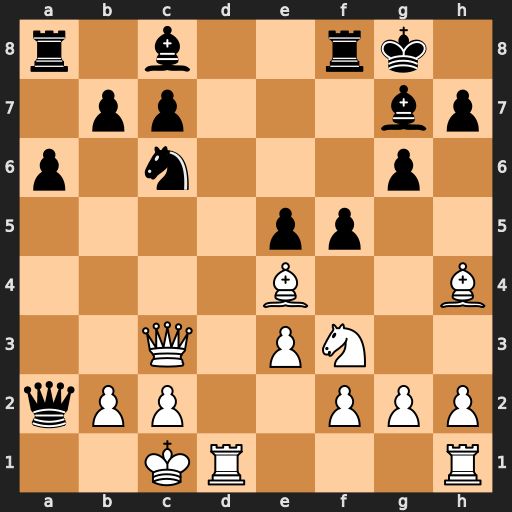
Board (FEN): r1b2rk1/1pp3bp/p1n3p1/4pp2/4B2B/2Q1PN2/qPP2PPP/2KR3R
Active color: w
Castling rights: -
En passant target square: -
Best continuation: Bd5+ Qxd5 Rxd5